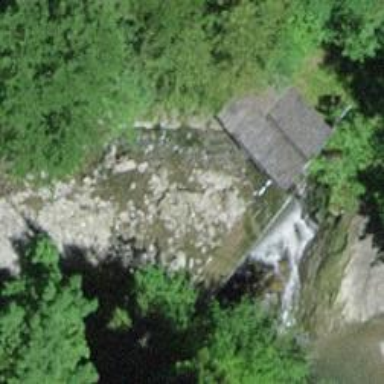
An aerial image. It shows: Beautiful waterfall.